Question: I'm new to iOS development and am trying to build something like the screen below:

If I was doing it in Android, I can easily build the above UI in a few minutes. However, I don't know how to go about it with iOS.
I understand that the whole 'ViewController' can be embedded in a navigation controller, which produces the title bar above. What about the bottom part though? I'm thinking of using something like a grouped 'UITableView' but I'm not sure, since every cell will have very different contents:
1. A search bar, perhaps a subclassed UISearchBar, which I also don't know how to customize--the Search button at the right is required but isn't in the default UISearchBar. When the user taps on it, the UISearchBar must be translated to the navigation bar, no need to display a UITableView of suggested results. I don't know how to do that, too.
2. A button that, when tapped, flies in a modal from the bottom (I imagine it to be another ViewController with a grouped UITableView), to allow the user to choose from defined locations. Once selected, the modal closes and the button text is replaced with the selected location. This sounds much easier to do.
3. A header ("Item categories") and the list of categories, which may change in number. If the parent isn't a grouped UITableView, I think this part can be a UILabel and a non-scrolling UITableView with a height that changes depending on how many cells it has. If there are plenty table cells that don't fit given the screen's height, everything below the navigation bar can be scrolled vertically. That, I also don't know how to do.
If anyone can just guide me to what native iOS components I can use to build the above screen, and maybe a couple of tutorials to the things I just said I don't know how to do, I'd appreciate it.
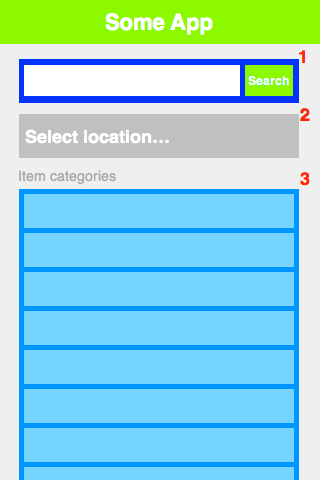
Answer: You said it right .All the basic info you need is with you.
- -
Actually these Questions are seperately available in SO itself.So search seperately for your needs and you can achieve whatever you want
One basic principle : You cant achive anything by just thinking.Trying and get to it and if you have any issues look forward at it.All the issues will have an answer on the way.